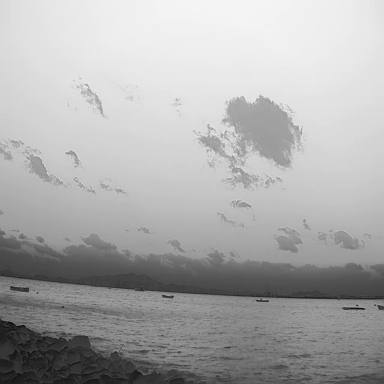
There are four bulk_carriers in the infrared image.